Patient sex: M
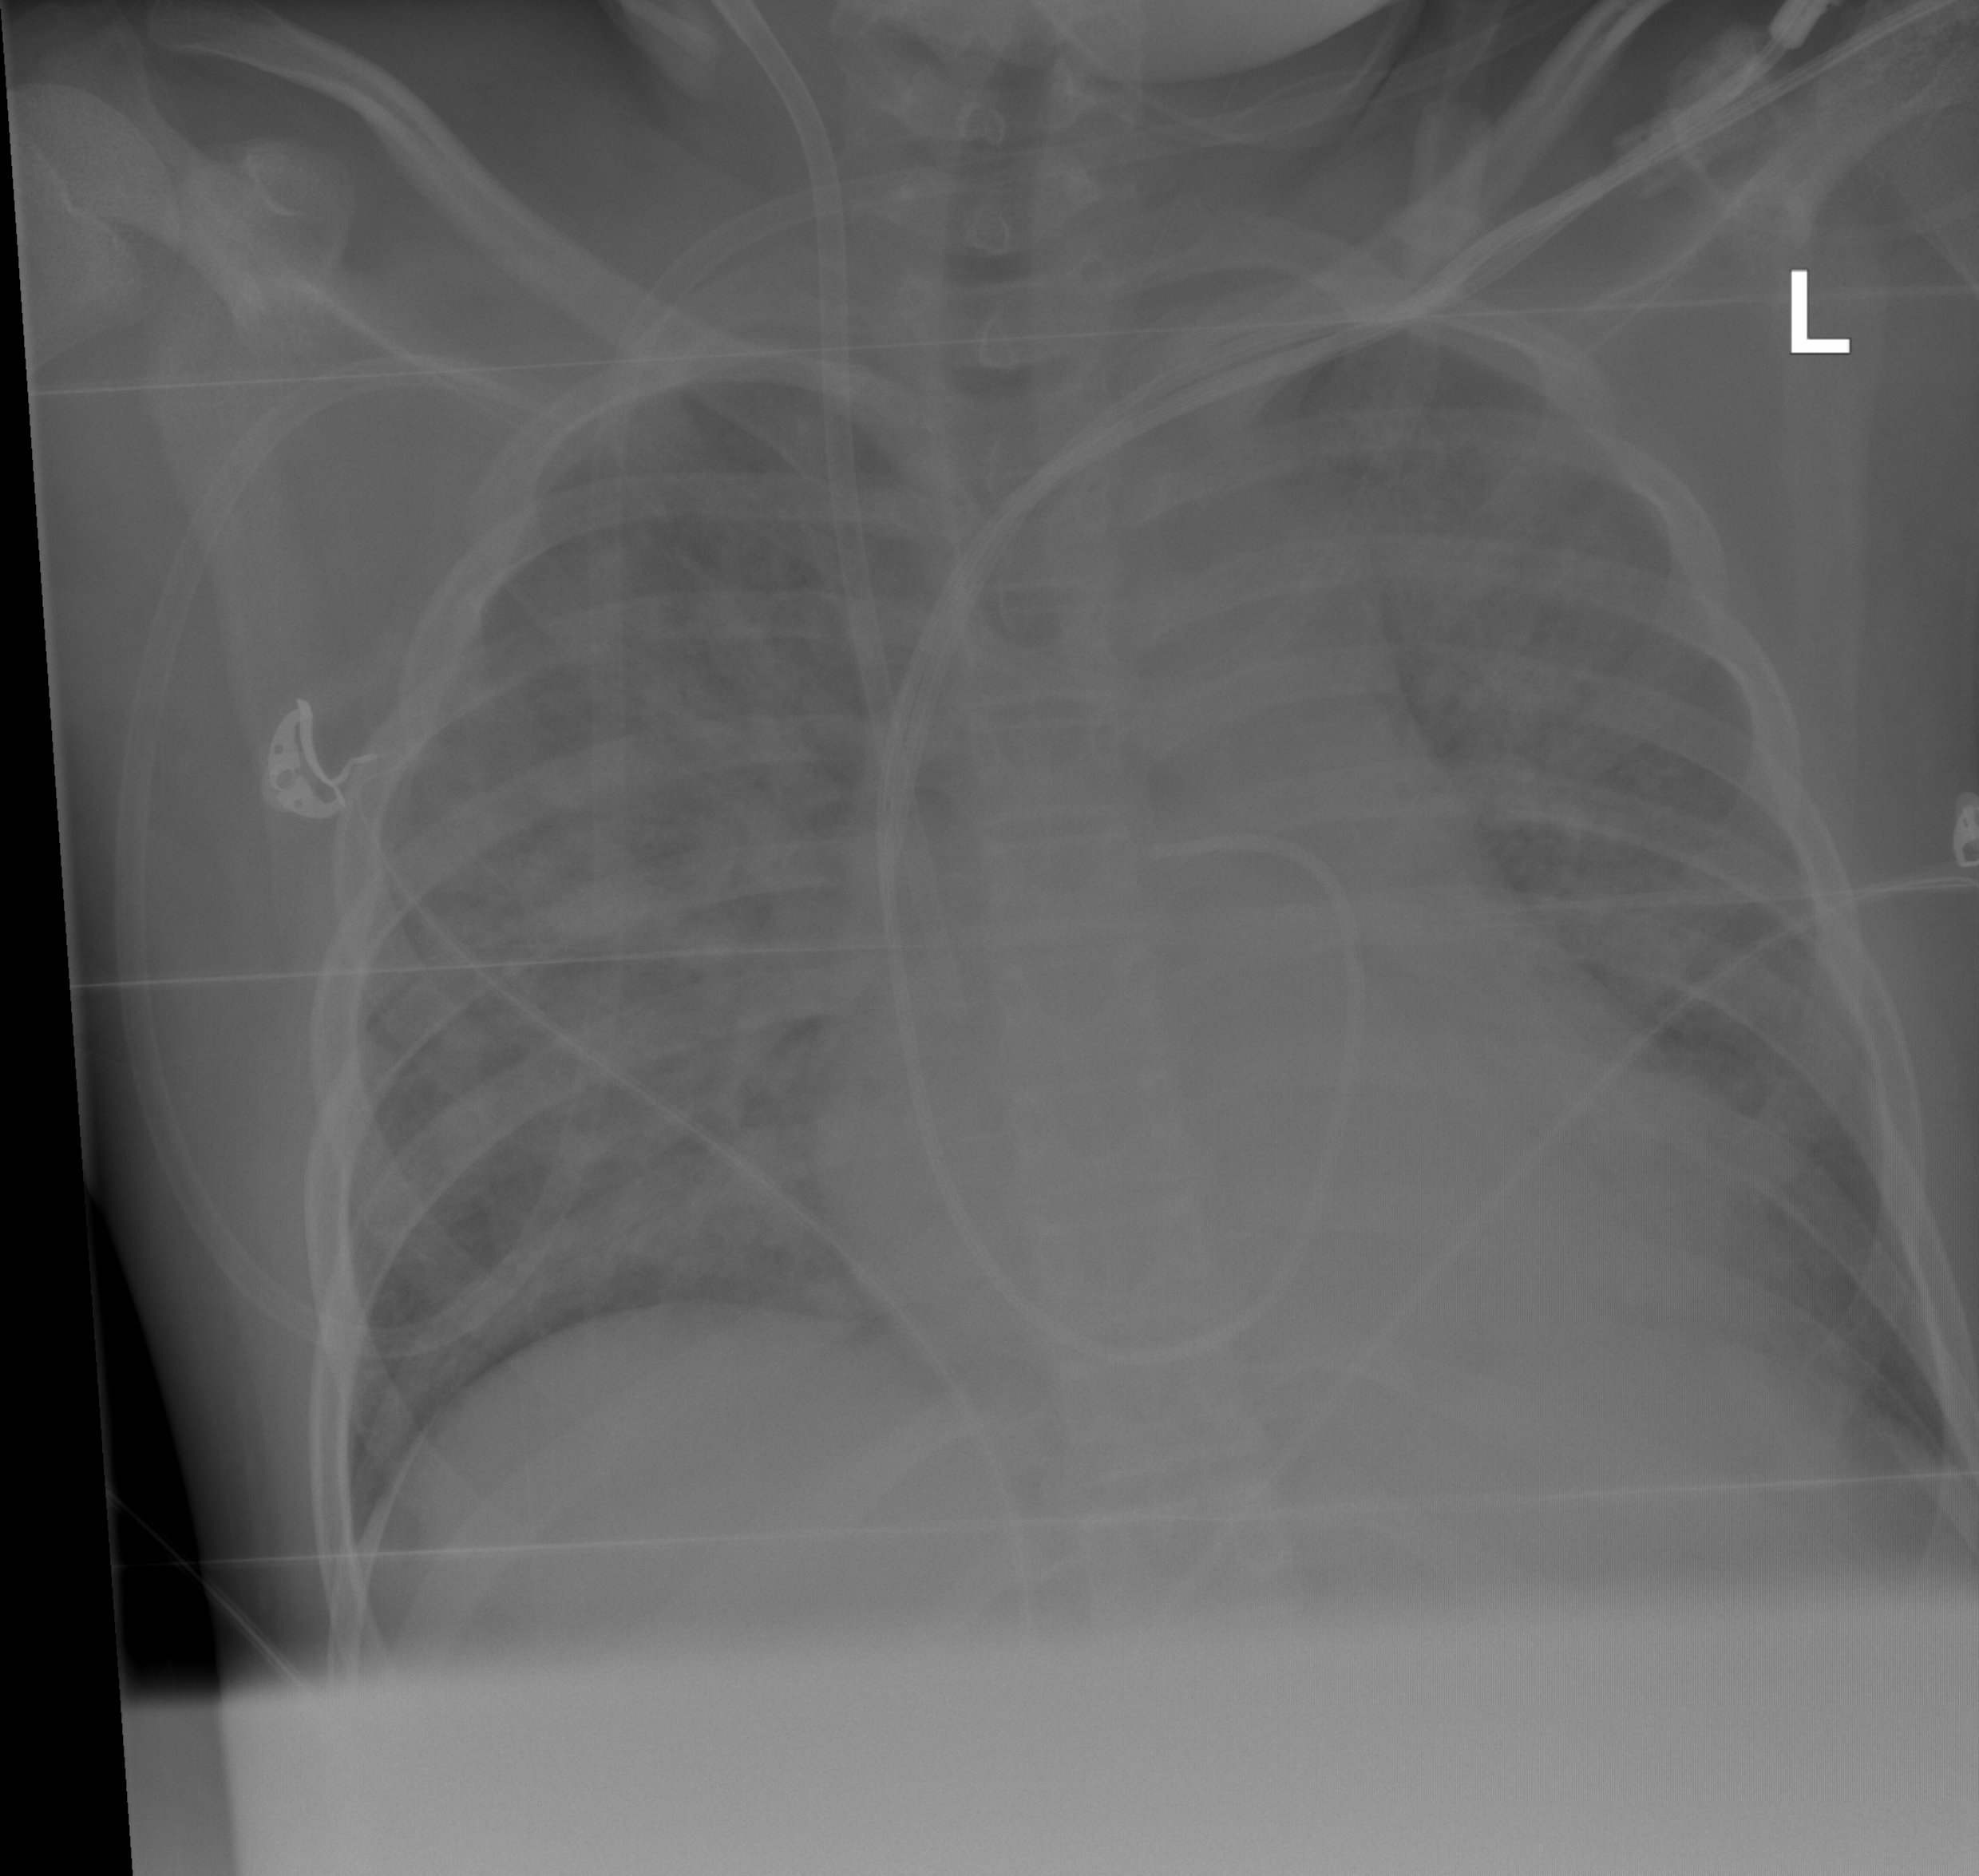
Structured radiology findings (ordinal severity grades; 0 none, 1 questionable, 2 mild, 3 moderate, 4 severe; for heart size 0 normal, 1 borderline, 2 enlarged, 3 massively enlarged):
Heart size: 0
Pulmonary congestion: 2
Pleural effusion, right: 0
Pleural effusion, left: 2
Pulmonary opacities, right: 3
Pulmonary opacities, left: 3
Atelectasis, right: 3
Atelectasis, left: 3